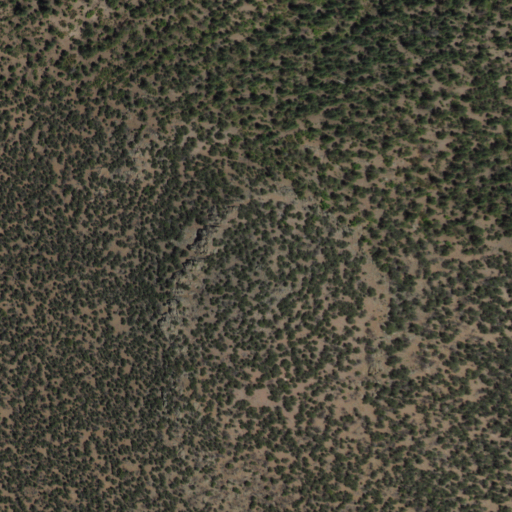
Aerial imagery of mountain in New Mexico named Oak Peak containing only evergreen forest